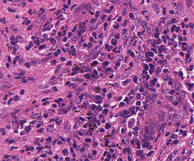
Tumor epithelial tissue: yes
Tumor-associated stroma tissue: yes
Normal tissue: no